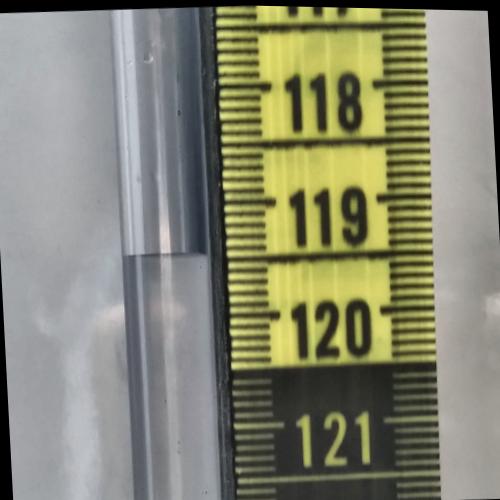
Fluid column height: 119.4 cm